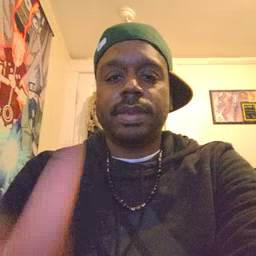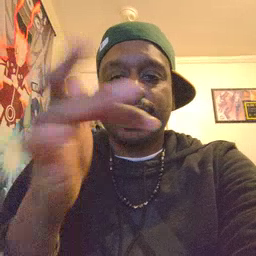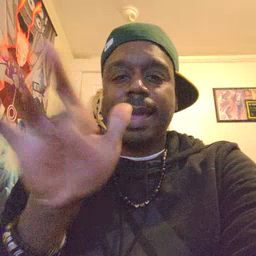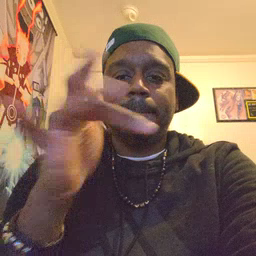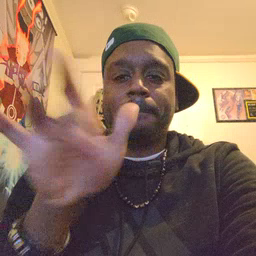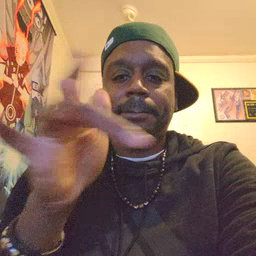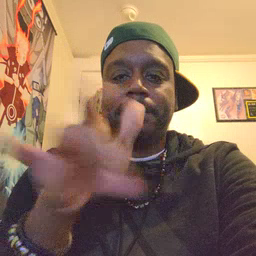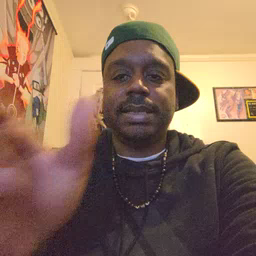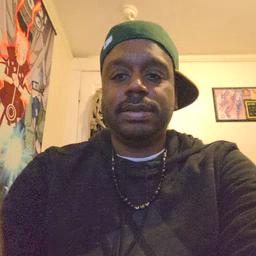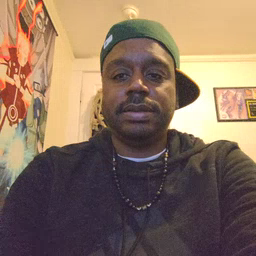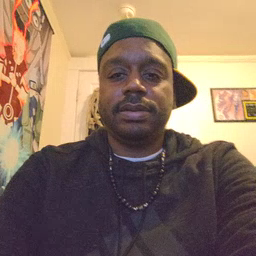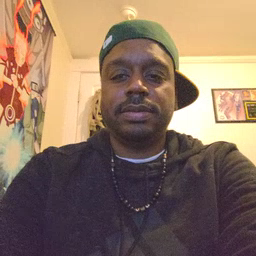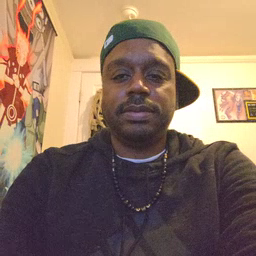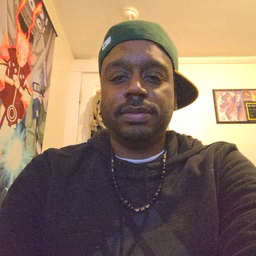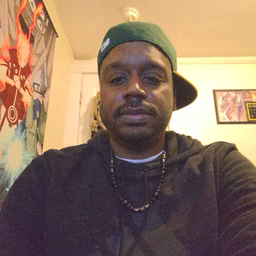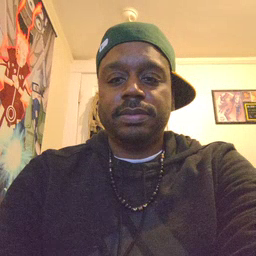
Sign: empty